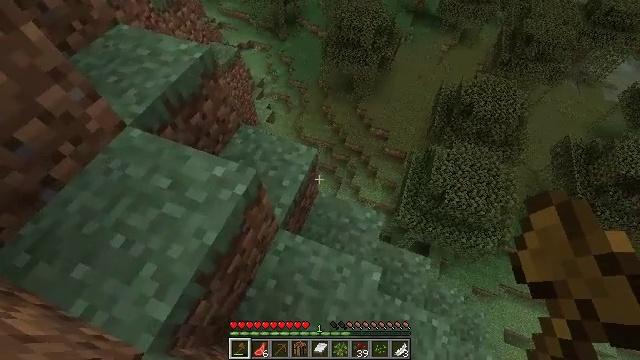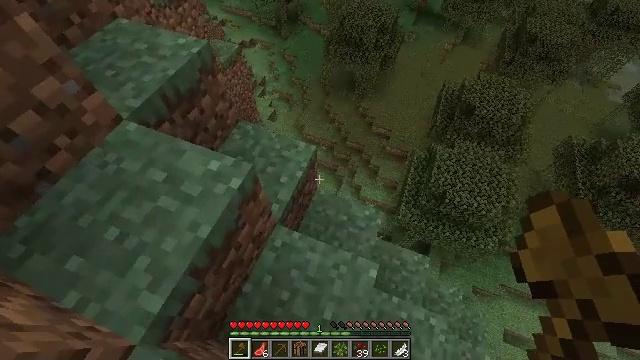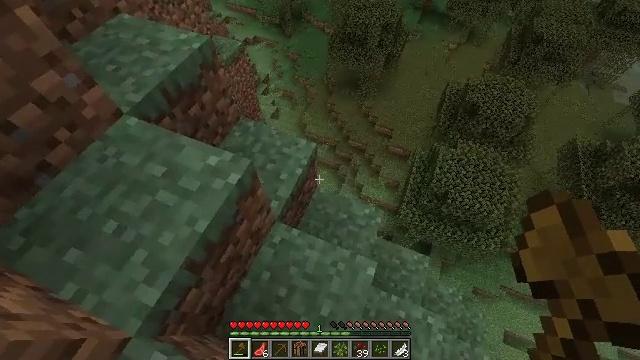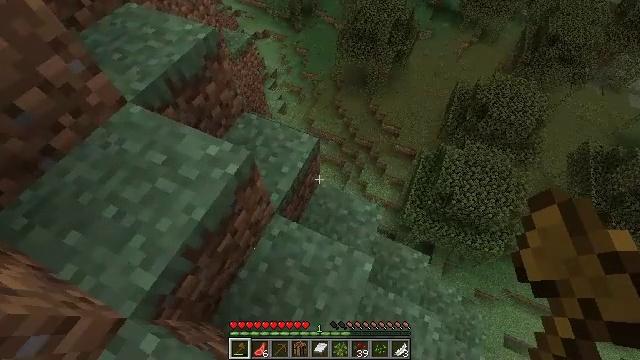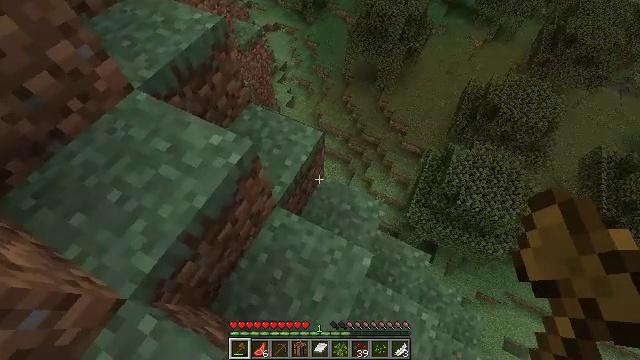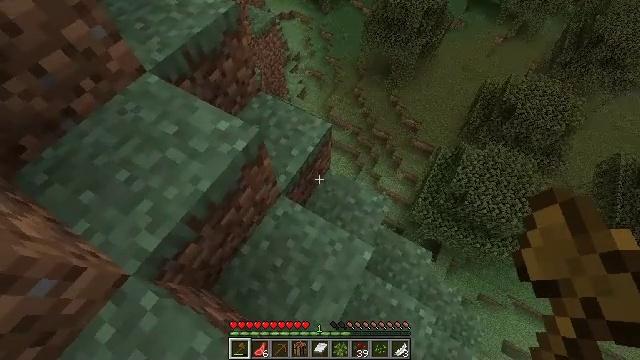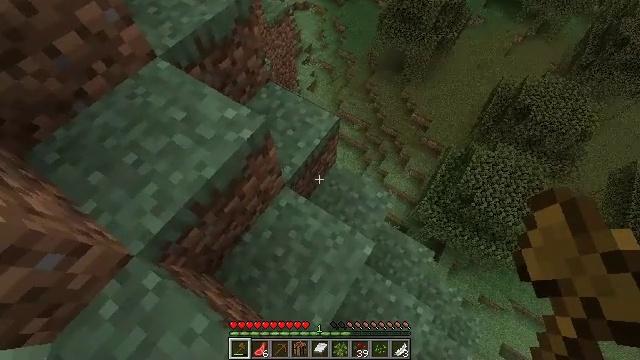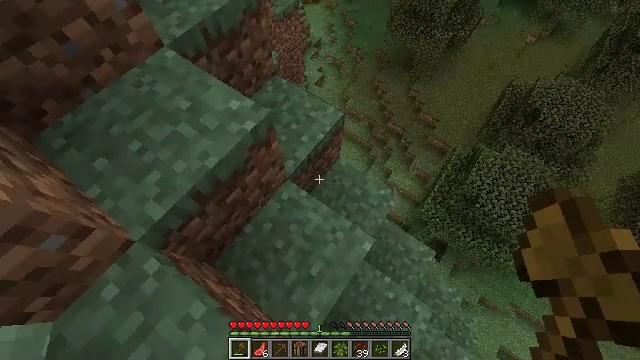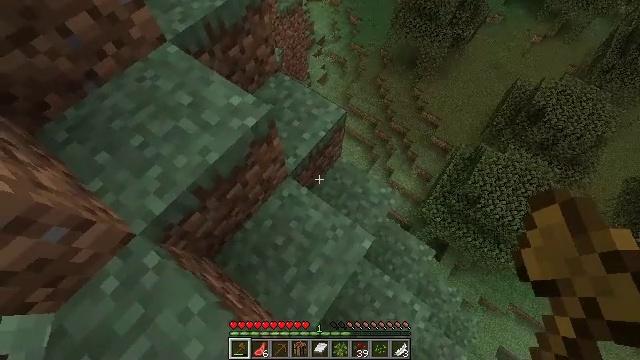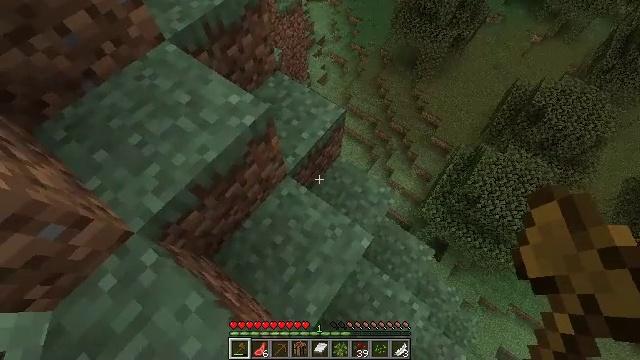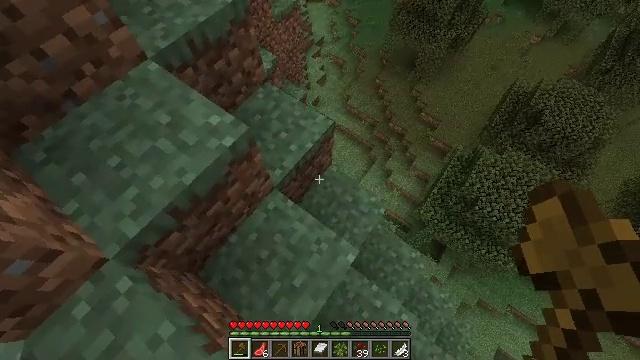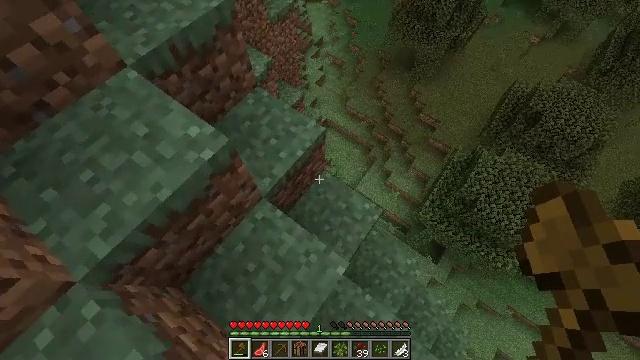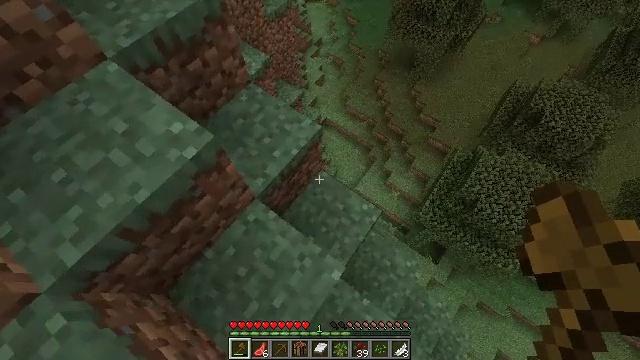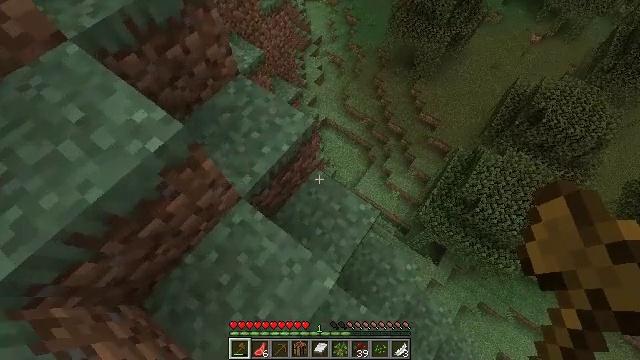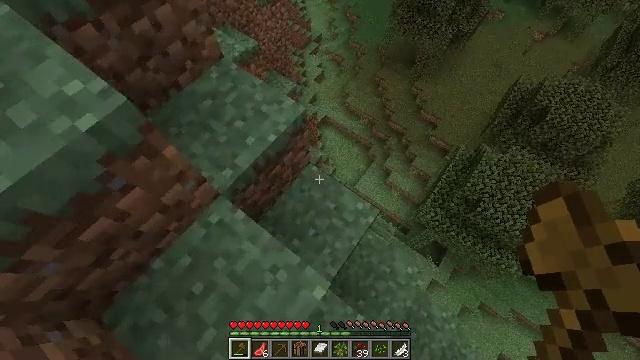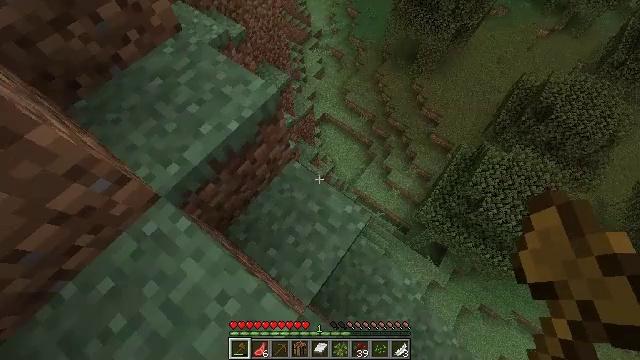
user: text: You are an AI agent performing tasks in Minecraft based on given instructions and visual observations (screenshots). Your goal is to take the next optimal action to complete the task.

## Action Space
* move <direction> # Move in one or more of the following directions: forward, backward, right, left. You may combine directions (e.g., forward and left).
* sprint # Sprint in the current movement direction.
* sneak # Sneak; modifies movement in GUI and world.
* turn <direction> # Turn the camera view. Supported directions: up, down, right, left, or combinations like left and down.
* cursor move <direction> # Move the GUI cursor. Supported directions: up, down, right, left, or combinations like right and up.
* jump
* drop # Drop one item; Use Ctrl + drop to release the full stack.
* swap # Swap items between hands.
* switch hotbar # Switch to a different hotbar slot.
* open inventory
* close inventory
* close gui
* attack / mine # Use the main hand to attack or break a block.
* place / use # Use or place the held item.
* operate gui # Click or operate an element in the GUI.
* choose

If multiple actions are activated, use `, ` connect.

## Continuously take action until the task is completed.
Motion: motion action
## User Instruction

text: Gather red sand by digging.
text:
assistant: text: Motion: move forward and move right, sneak
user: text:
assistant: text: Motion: move forward and move right, sneak
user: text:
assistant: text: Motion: move forward and move right, sneak, turn left
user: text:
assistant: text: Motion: move forward and move right, sneak, turn left and down
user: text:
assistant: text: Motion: move forward and move right, sneak, turn left and down
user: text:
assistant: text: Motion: move forward and move right, sneak, turn left and down
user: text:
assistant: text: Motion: move forward and move right, sneak, turn left
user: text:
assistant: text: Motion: move forward and move right, sneak
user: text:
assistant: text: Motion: move forward and move right
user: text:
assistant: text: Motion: move forward and move right
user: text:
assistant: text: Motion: move forward and move right
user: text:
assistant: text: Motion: move forward and move right
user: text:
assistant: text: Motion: move forward and move right, sneak
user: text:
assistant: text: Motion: move forward and move right, sneak
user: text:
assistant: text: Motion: move forward and move right, sneak
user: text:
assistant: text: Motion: move forward and move right, sneak
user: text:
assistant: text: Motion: move forward and move right, sneak, turn left
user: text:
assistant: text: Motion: move forward and move right, sneak, turn left
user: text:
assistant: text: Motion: move forward and move right, sneak, turn left
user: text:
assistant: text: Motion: move forward and move right, sneak, turn left
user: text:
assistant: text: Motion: move forward and move right, sneak, turn left
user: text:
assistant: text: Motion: move forward and move right, sneak, turn left
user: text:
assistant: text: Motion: move forward and move right, sneak
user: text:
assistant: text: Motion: move forward and move right, sneak
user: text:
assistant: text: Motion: move forward and move right, sneak, turn left
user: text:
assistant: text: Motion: move forward and move right, sneak, turn left and up
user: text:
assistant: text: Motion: move forward and move right, sneak, turn left and up
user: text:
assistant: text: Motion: move forward and move right, sneak, turn left and up
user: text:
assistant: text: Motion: move forward and move right, sneak, turn left and up
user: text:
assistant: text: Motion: move forward and move right, sneak, turn up